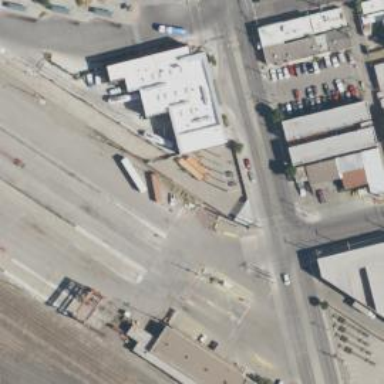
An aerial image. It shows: Tram railway tunnel passing through building's service yard.